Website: bh-photo
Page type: customer-info-address
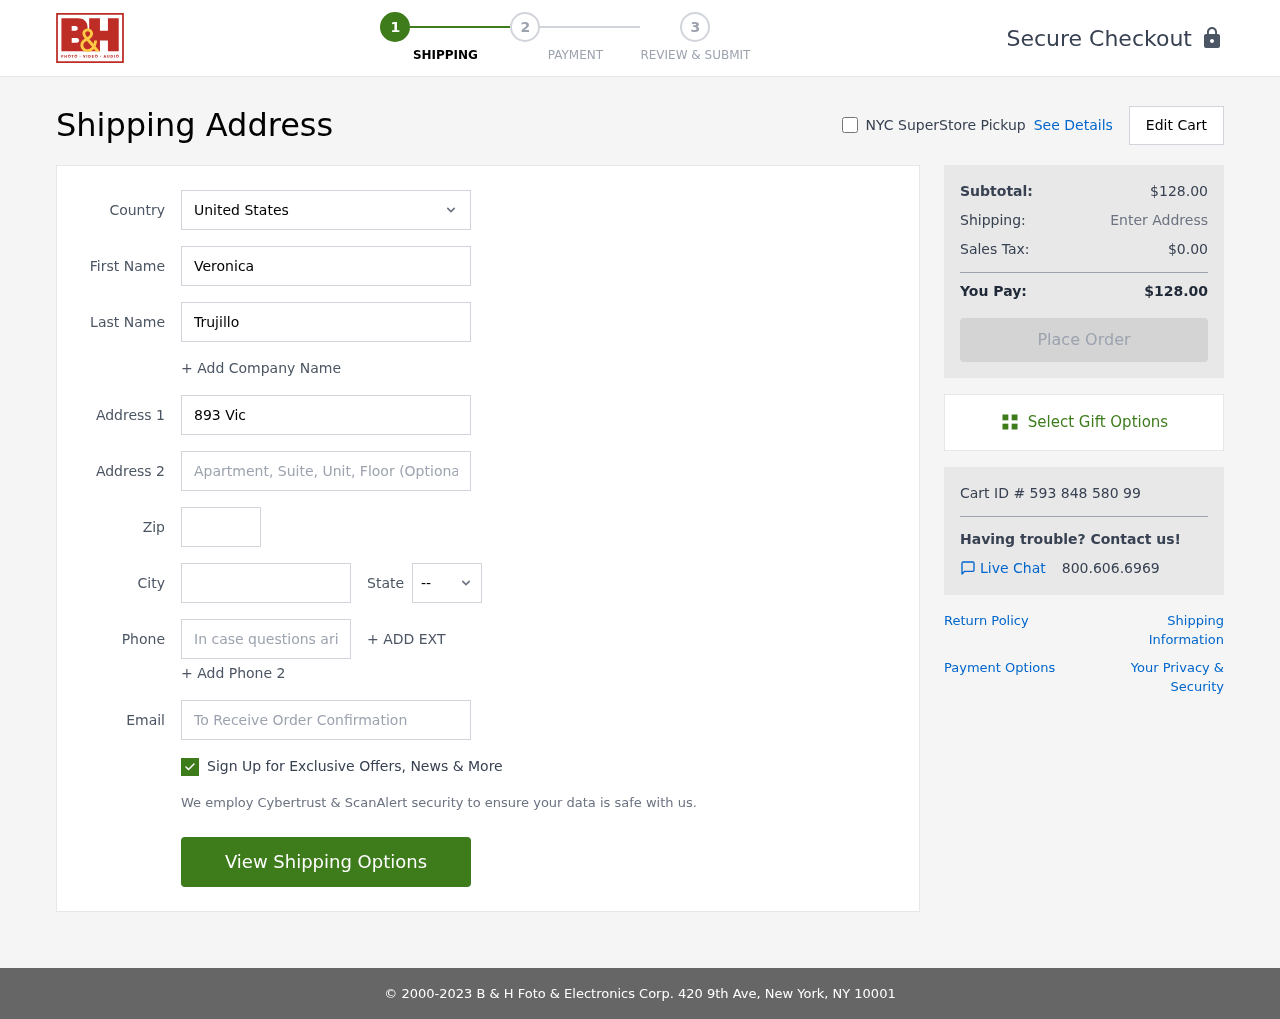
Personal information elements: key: PII_CITY
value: North Nicolasmouth
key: PII_COUNTRY
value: United States
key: PII_EMAIL
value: veronica.trujillo@hotmail.com
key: PII_FIRSTNAME
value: Veronica
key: PII_LASTNAME
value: Trujillo
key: PII_PHONE
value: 8017103636
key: PII_POSTCODE
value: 49768
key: PII_STATE_ABBR
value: ME
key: PII_STREET
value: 893 Victor Grove Apt. 555
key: PII_STREET2
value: Apt. 904
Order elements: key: ORDER_SUBTOTAL
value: $128.00
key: ORDER_TAX
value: $0.00
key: ORDER_TOTAL
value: $128.00
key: ORDER_ID
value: Cart ID # 593 848 580 99